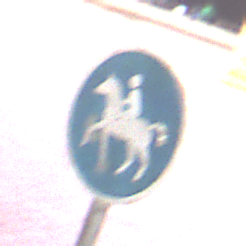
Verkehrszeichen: Reitweg
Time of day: Night
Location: Outdoor (Urban)
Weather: PartlyCloudy
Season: NotSpecified
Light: Artificial